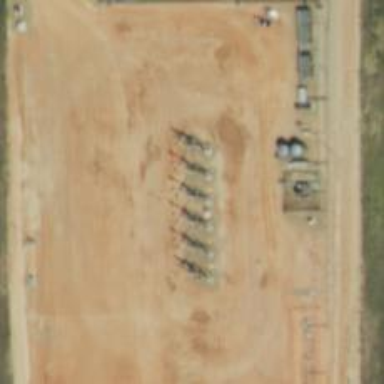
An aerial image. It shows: Petroleum well.